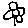
Label: flower